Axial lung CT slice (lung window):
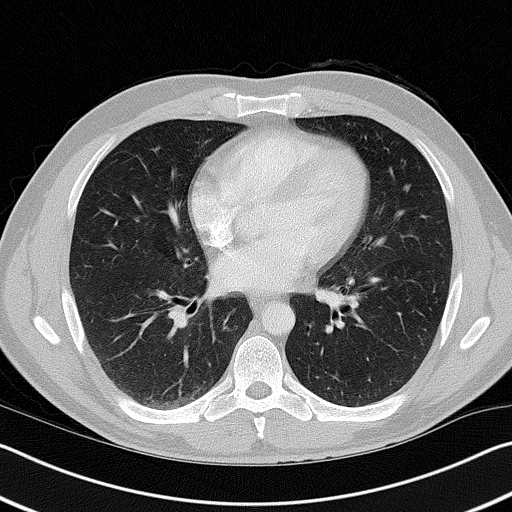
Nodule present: no